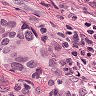
Metastatic tissue present: yes